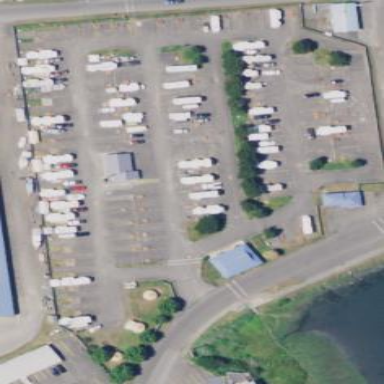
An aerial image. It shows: Caravan site for tourism.